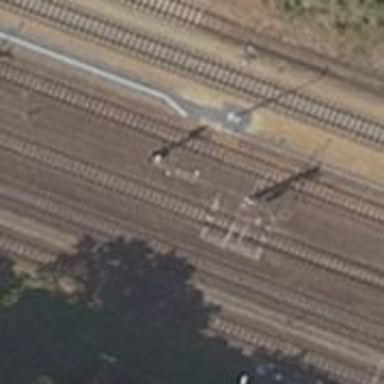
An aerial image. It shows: Railway signal.